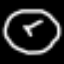
Label: clock